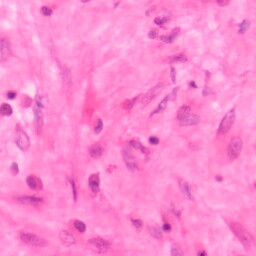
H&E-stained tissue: Colon